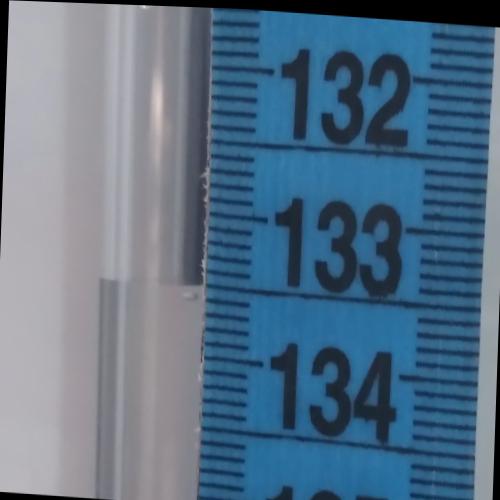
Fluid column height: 133.5 cm